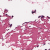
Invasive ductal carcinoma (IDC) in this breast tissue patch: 0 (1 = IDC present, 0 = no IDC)